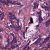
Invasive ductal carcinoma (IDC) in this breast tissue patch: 1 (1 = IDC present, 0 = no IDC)